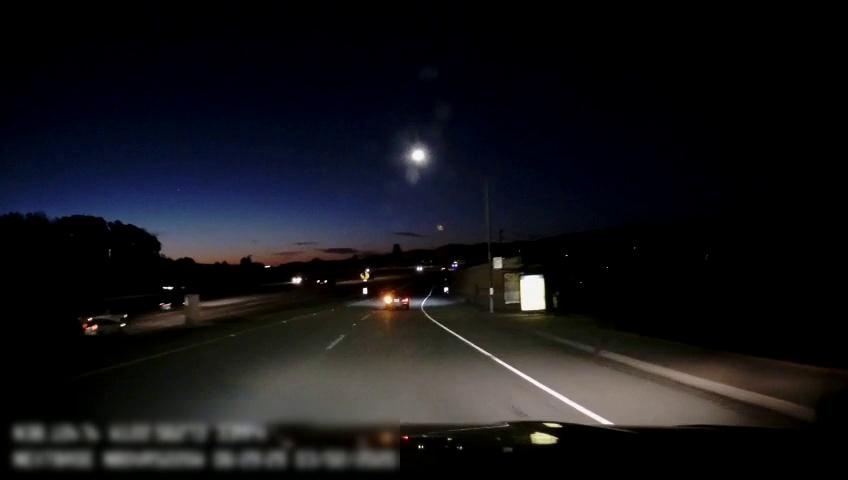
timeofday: Night
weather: Other
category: Drivable Space
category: Vehicles | Car
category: Vehicles | Car
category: Vehicles | Car
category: Vehicles | Car
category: Vehicles | Car
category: Lanes | Current Lane
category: Lanes | Current Lane
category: Lanes | Alternate Lane
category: Traffic | Signs